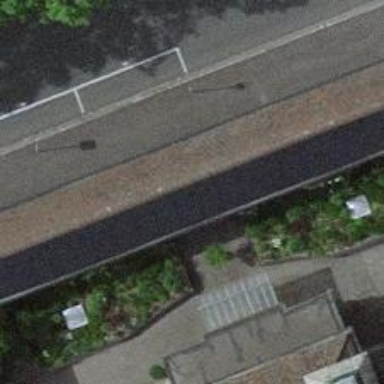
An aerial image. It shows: Arcade-covered footway.